Question: I have added the button in storyboard like the following picture:

I also have added the code in the header file as shown in the following code:
'''
#import <UIKit/UIKit.h>
@interface ViewController : UIViewController <UIPickerViewDataSource,UIPickerViewDelegate>
@property (strong, nonatomic) IBOutlet UIButton *Up;
@property (strong, nonatomic) IBOutlet UIButton *Back;
@property (strong, nonatomic) IBOutlet UIButton *Left;
@property (strong, nonatomic) IBOutlet UIButton *Ok;
@property (strong, nonatomic) IBOutlet UIButton *Right;
@property (strong, nonatomic) IBOutlet UIPickerView *DeviceSelect;
@end
'''
I want to add the style for the 'UIButton' in the .m file as shown in the following code:
'''
self.Up = [UIButton buttonWithType:UIButtonTypeRoundedRect];
[self.view addSubview:_Up];
'''
But it seems its not working. The 'UIButton' didn't change anything.
Did I miss something?
I am new to iOS , Please teach me... Thanks in advance.
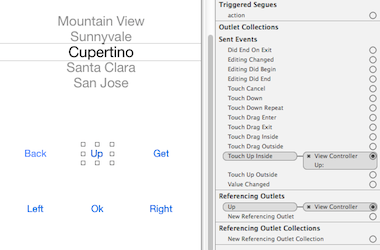
Answer: You've already added your button in the storyboard file and because you added buttons that way, you do these two lines of code:
'''
self.Up = [UIButton buttonWithType:UIButtonTypeRoundedRect];
[self.view addSubview:_Up];
'''
You can set the button style via the attributes inspector in Xcode's Interface Builder (which you see when editing the storyboard).
It looks like this: